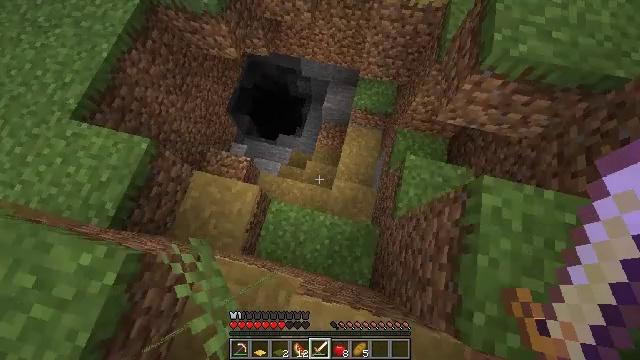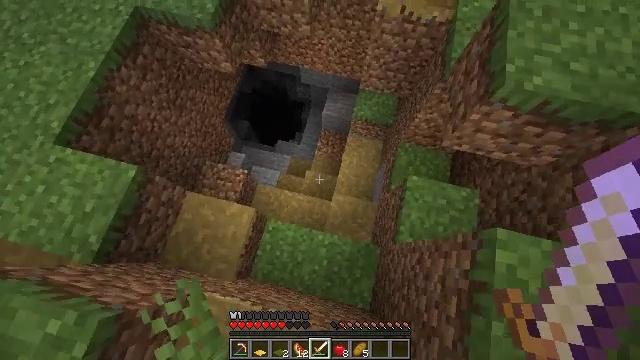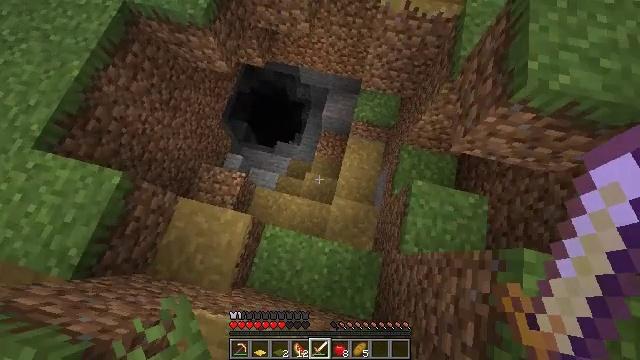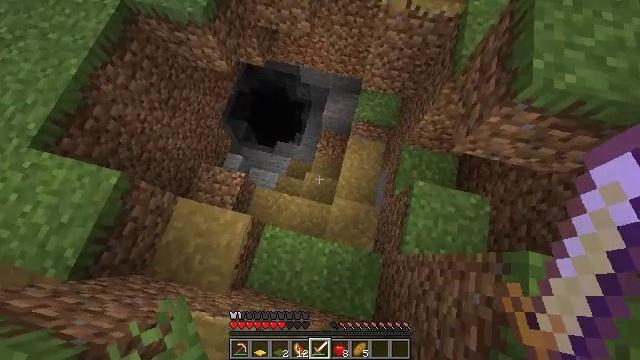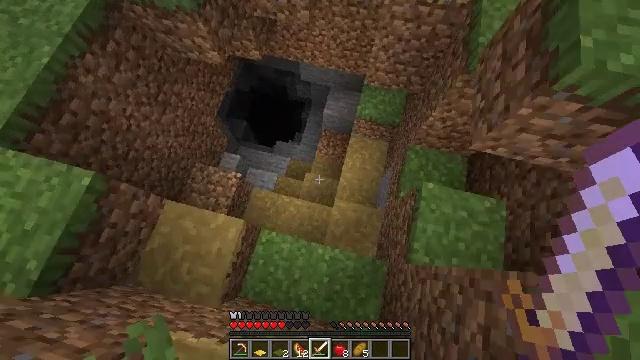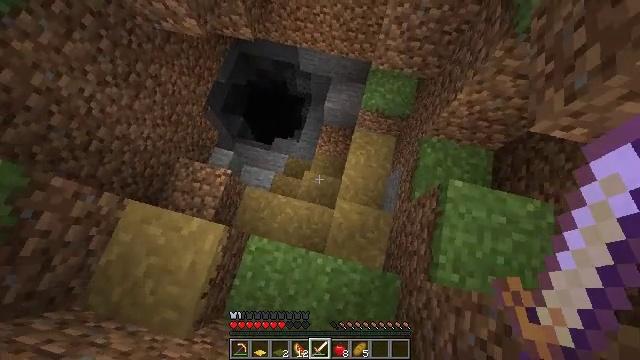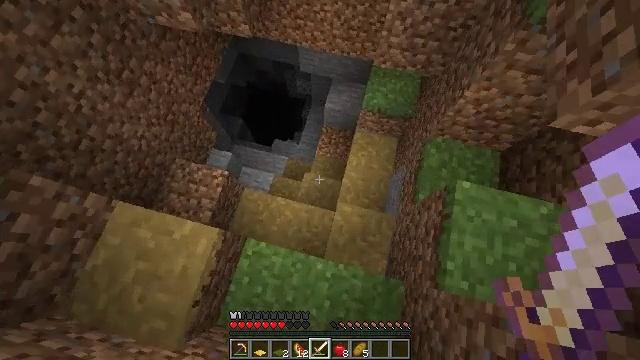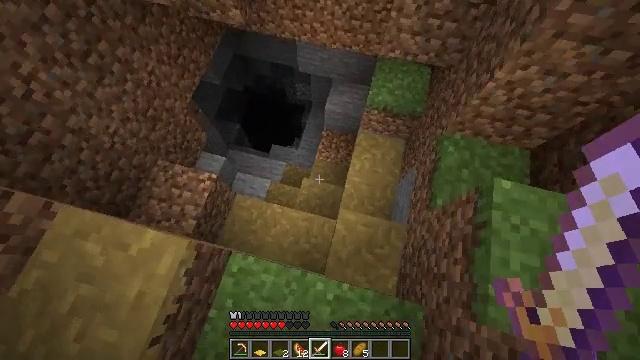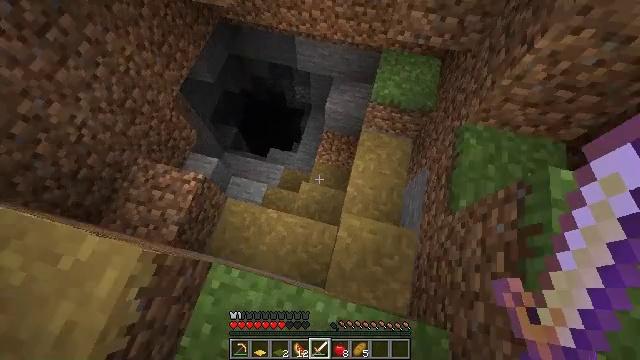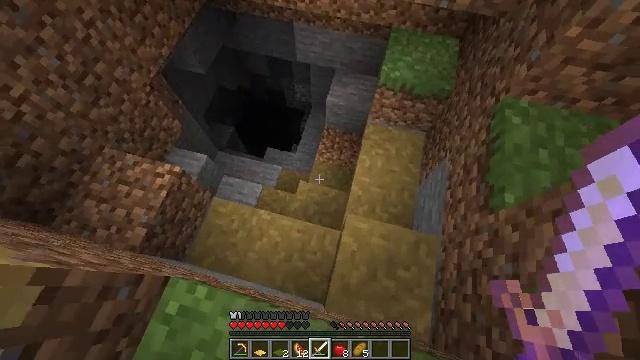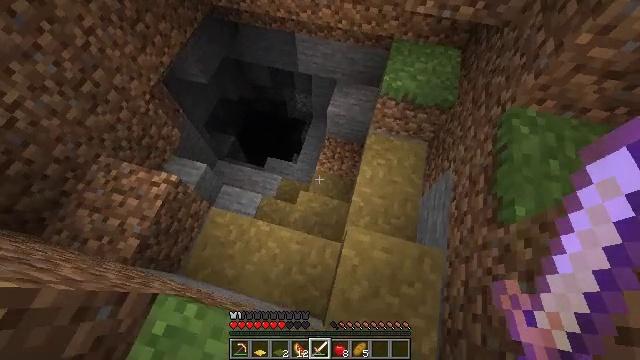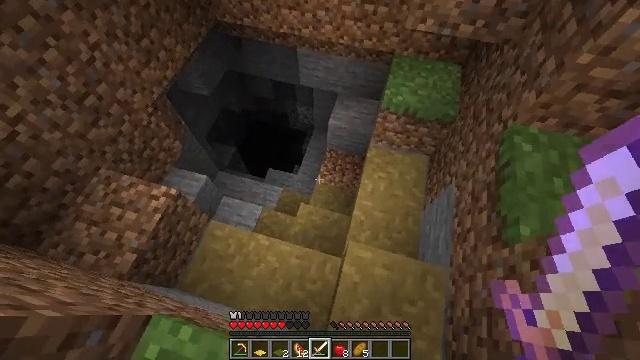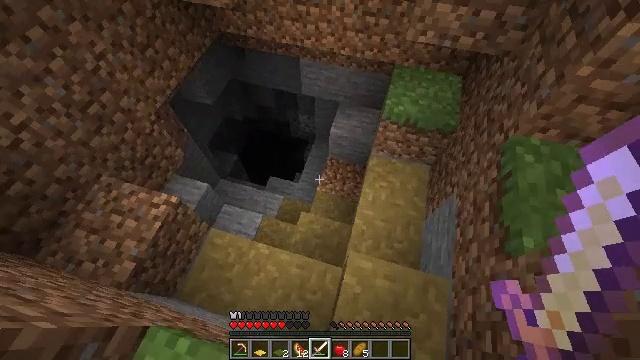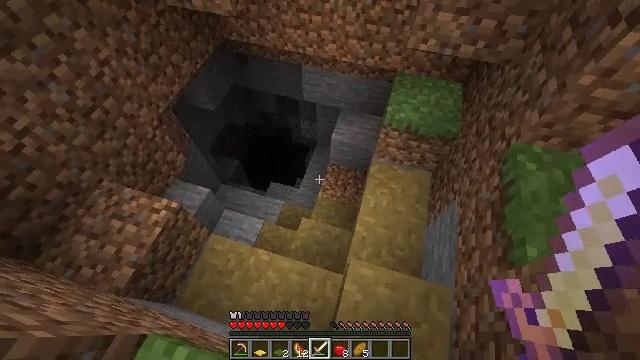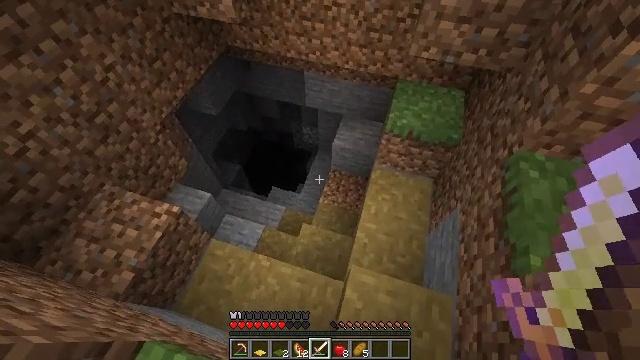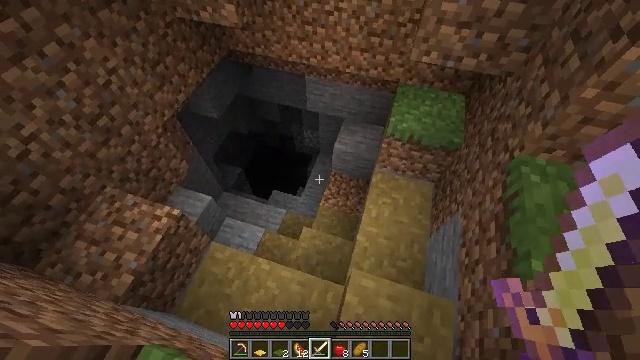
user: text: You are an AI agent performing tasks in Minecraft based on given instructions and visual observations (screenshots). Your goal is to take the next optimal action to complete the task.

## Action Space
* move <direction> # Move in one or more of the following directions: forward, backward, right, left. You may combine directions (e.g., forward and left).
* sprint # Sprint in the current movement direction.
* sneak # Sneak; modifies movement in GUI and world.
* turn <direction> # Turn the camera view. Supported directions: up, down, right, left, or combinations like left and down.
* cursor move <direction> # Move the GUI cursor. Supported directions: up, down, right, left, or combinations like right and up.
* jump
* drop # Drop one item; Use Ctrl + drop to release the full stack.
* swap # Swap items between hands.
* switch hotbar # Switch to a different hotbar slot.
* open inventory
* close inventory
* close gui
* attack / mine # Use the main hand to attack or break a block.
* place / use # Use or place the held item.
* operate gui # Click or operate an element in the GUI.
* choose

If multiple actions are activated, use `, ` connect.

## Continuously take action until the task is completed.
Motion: motion action
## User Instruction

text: Collect diorite
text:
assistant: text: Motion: move forward
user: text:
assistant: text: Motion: no_op
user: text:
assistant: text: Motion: no_op
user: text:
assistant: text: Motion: no_op
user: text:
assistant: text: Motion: no_op
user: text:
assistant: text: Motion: no_op
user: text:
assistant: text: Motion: turn up
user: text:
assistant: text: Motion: turn up
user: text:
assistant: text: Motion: turn up
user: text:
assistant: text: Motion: turn up
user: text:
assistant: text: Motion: turn up
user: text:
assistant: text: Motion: turn up
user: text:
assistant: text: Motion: turn up
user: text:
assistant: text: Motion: turn up
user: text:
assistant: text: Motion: no_op
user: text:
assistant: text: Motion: no_op
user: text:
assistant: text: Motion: no_op
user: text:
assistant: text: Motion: no_op
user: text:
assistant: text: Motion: no_op
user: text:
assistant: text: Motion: no_op
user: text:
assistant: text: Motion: no_op
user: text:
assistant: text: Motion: no_op
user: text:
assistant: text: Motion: no_op
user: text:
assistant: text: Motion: turn left and down
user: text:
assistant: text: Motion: turn left
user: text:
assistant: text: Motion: no_op
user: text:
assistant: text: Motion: no_op
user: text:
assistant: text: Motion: no_op
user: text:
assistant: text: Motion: move forward
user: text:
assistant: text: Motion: move forward